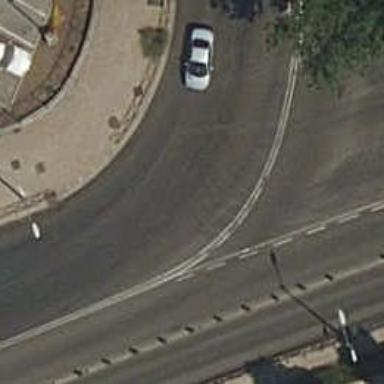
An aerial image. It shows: Asphalt road with secondary link designation.